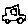
Label: car